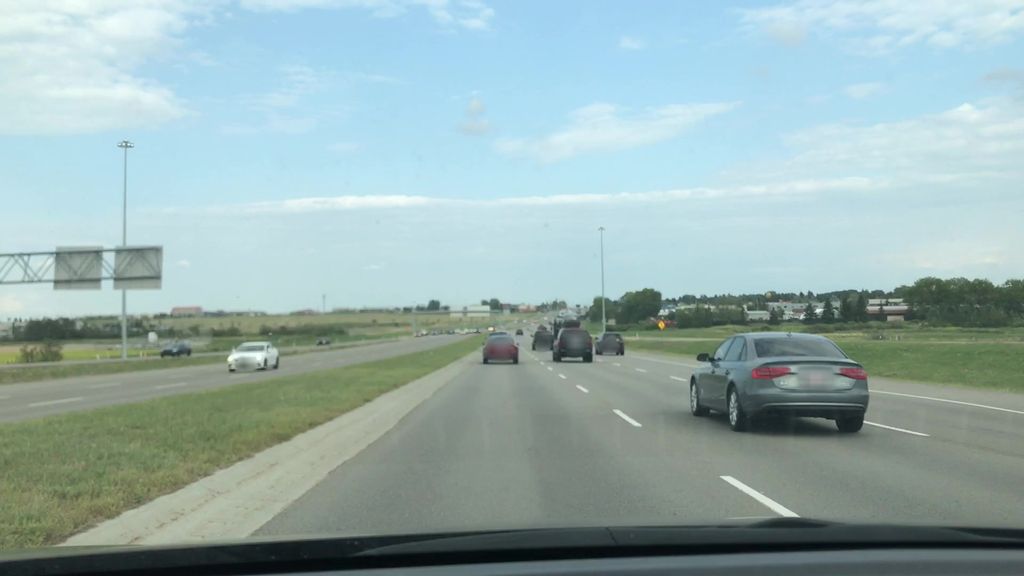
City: edmonton